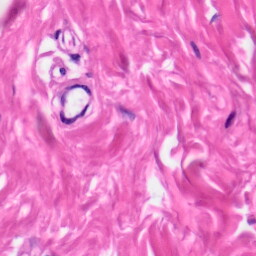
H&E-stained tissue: Skin